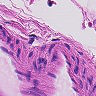
Metastatic tissue present: no